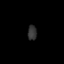
Tissue: lung
Cell type: T cells
Senescence score: 0.1471
Nuclear area (px): 135
Mean DAPI intensity: 49.8